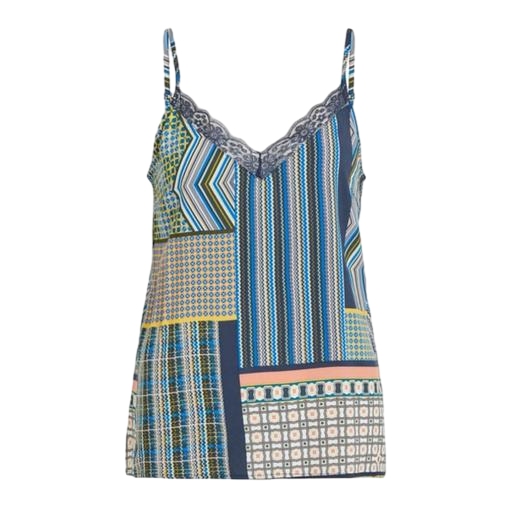
multicolor parker v neck cami, multicolor vila brown lace detail cami, blue nic+zoe printed tank, white background